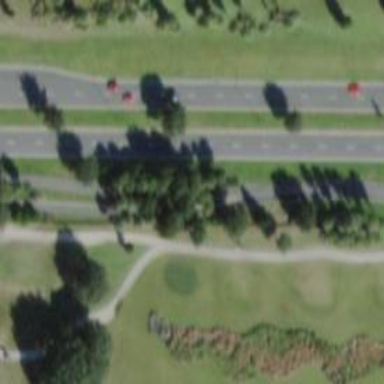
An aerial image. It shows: Path designated for golf carts.